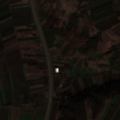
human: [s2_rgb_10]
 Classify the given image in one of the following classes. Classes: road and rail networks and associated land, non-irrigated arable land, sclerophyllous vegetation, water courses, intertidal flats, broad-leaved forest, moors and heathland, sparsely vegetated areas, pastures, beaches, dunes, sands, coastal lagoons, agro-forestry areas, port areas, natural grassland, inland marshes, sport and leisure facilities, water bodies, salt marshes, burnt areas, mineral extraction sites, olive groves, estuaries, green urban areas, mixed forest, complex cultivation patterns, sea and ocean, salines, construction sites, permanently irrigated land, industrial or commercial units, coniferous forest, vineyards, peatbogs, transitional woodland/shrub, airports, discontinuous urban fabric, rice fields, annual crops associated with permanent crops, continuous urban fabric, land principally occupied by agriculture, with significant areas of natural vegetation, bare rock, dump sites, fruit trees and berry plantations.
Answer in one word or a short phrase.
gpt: non-irrigated arable land, land principally occupied by agriculture, with significant areas of natural vegetation, broad-leaved forest